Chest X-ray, PA view. Patient: 52 years old, sex F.
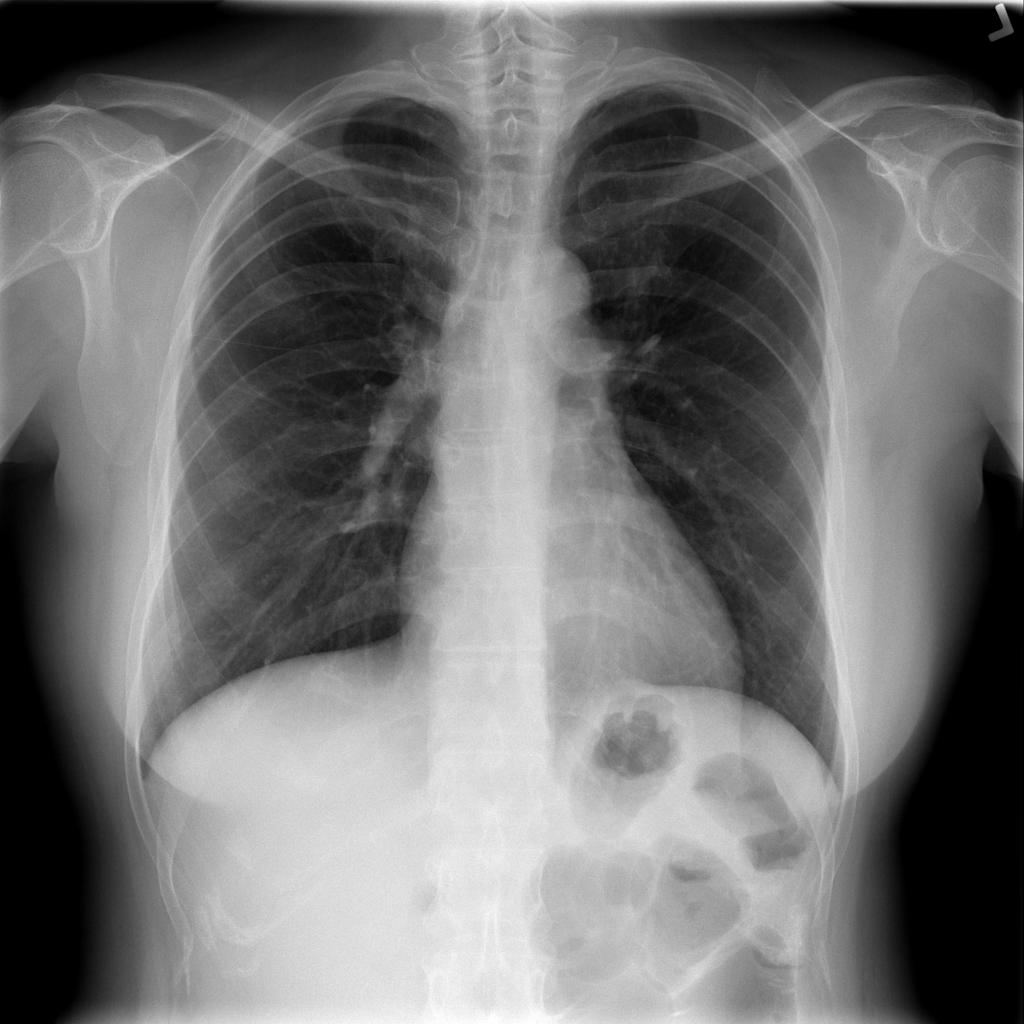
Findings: No Finding